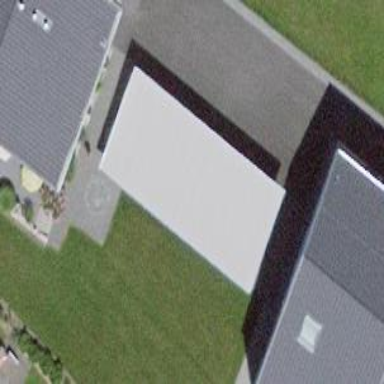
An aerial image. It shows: Group of garages.